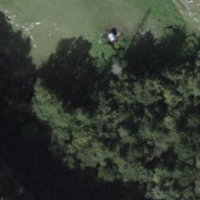
EUNIS habitat code: 44
Species observed at this site:
Tichodroma muraria